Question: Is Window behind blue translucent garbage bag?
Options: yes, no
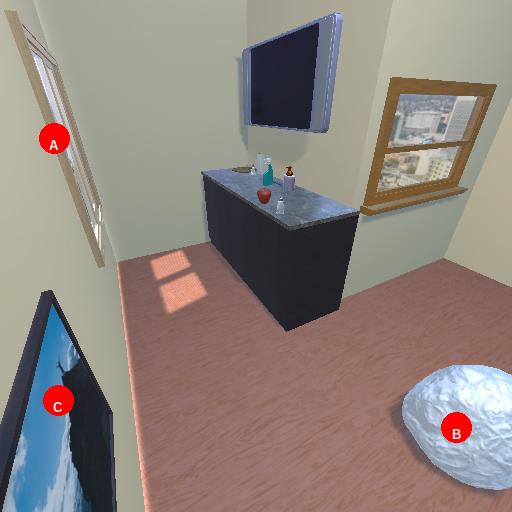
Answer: yes